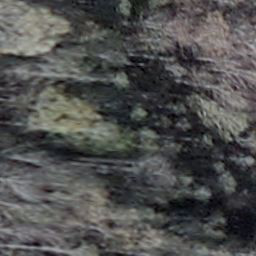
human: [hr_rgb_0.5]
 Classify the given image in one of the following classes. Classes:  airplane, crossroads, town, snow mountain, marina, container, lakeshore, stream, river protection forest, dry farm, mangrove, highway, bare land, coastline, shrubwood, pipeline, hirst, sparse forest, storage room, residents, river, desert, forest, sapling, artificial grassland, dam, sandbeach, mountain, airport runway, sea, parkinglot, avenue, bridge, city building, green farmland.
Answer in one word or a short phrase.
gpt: shrubwood